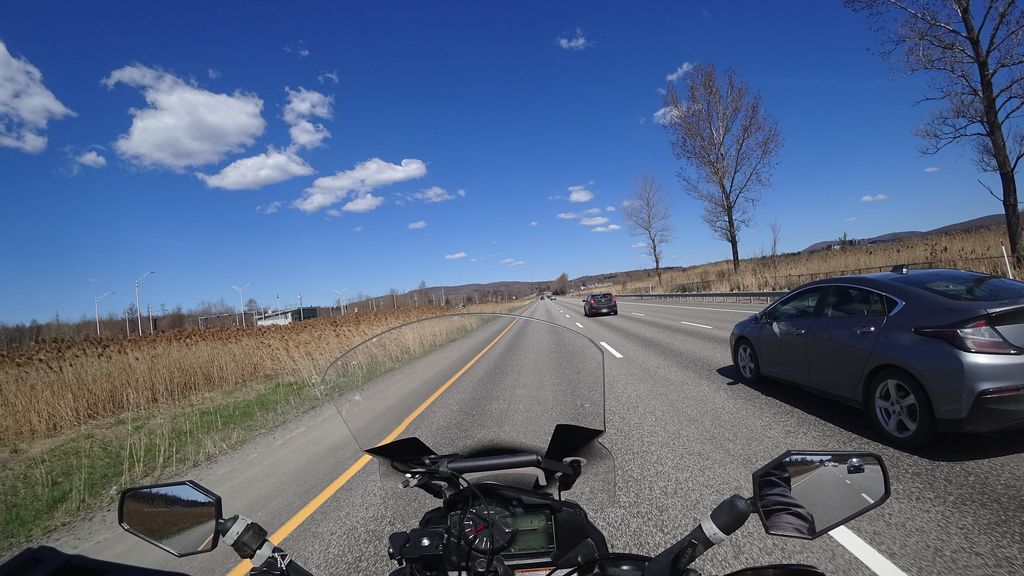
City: quebec_city